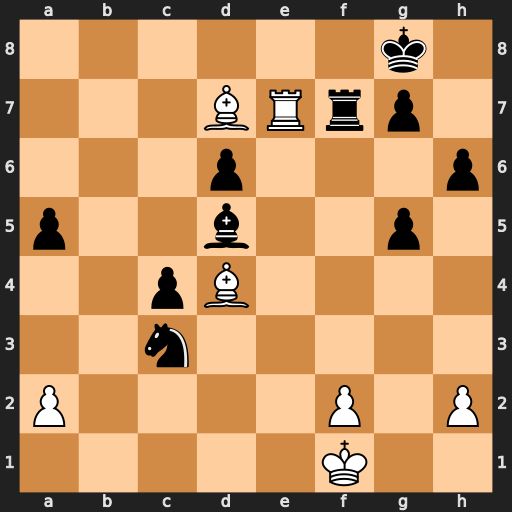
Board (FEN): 6k1/3BRrp1/3p3p/p2b2p1/2pB4/2n5/P4P1P/5K2
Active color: w
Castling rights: -
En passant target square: -
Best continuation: Rxf7 Kxf7 Bxc3